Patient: sex M, age 29
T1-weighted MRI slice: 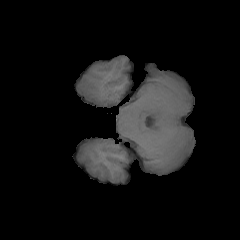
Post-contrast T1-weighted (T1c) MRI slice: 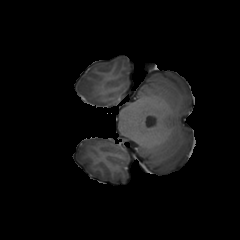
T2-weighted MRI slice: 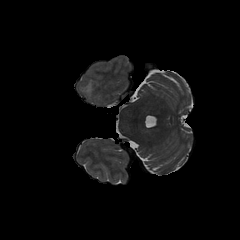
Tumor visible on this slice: yes
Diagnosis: Glioblastoma, IDH-wildtype
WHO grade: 4